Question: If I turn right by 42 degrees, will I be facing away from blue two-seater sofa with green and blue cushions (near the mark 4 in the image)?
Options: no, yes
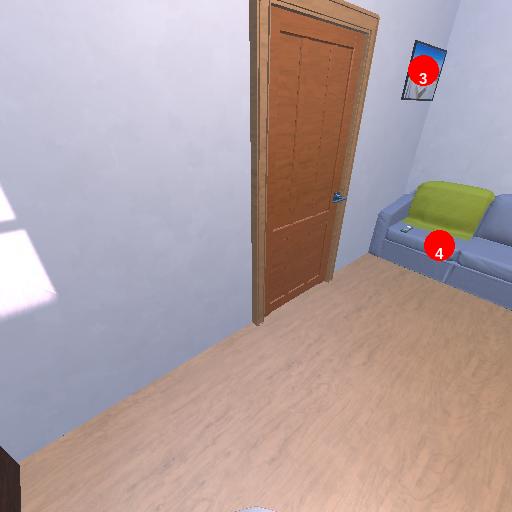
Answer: no